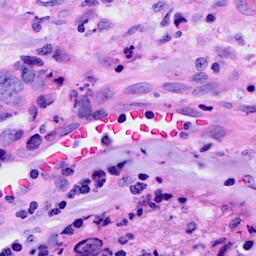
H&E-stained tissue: Breast